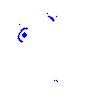
Particle: electron